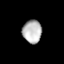
Tissue: lung
Cell type: Epithelial cells
Senescence score: 0.2262
Nuclear area (px): 430
Mean DAPI intensity: 183.33